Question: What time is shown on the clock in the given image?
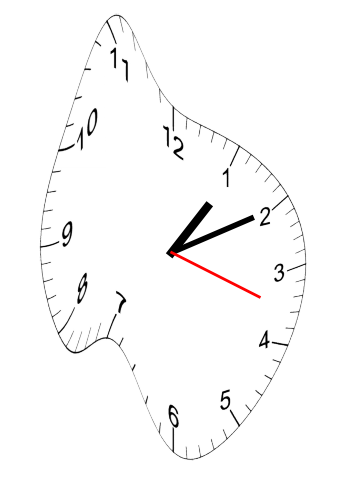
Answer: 01:10:18